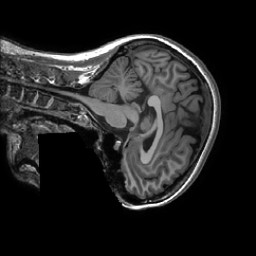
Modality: T1w
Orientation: sagittal
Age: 22
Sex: female
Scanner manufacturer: ge
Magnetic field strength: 3 T
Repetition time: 0.007348 s
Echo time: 0.003036 s